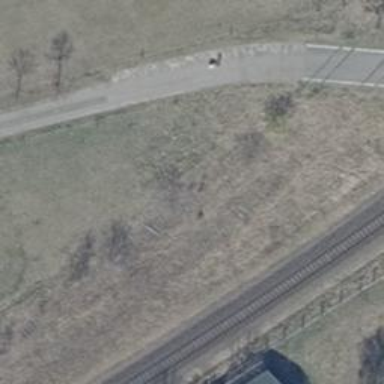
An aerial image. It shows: Abandoned railway.